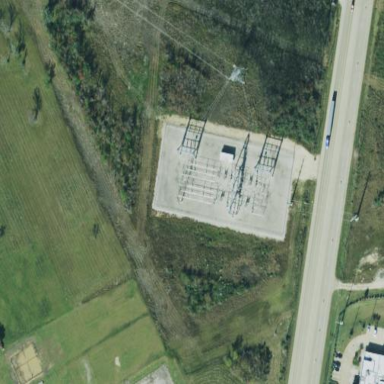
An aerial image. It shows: Power substation.